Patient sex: M
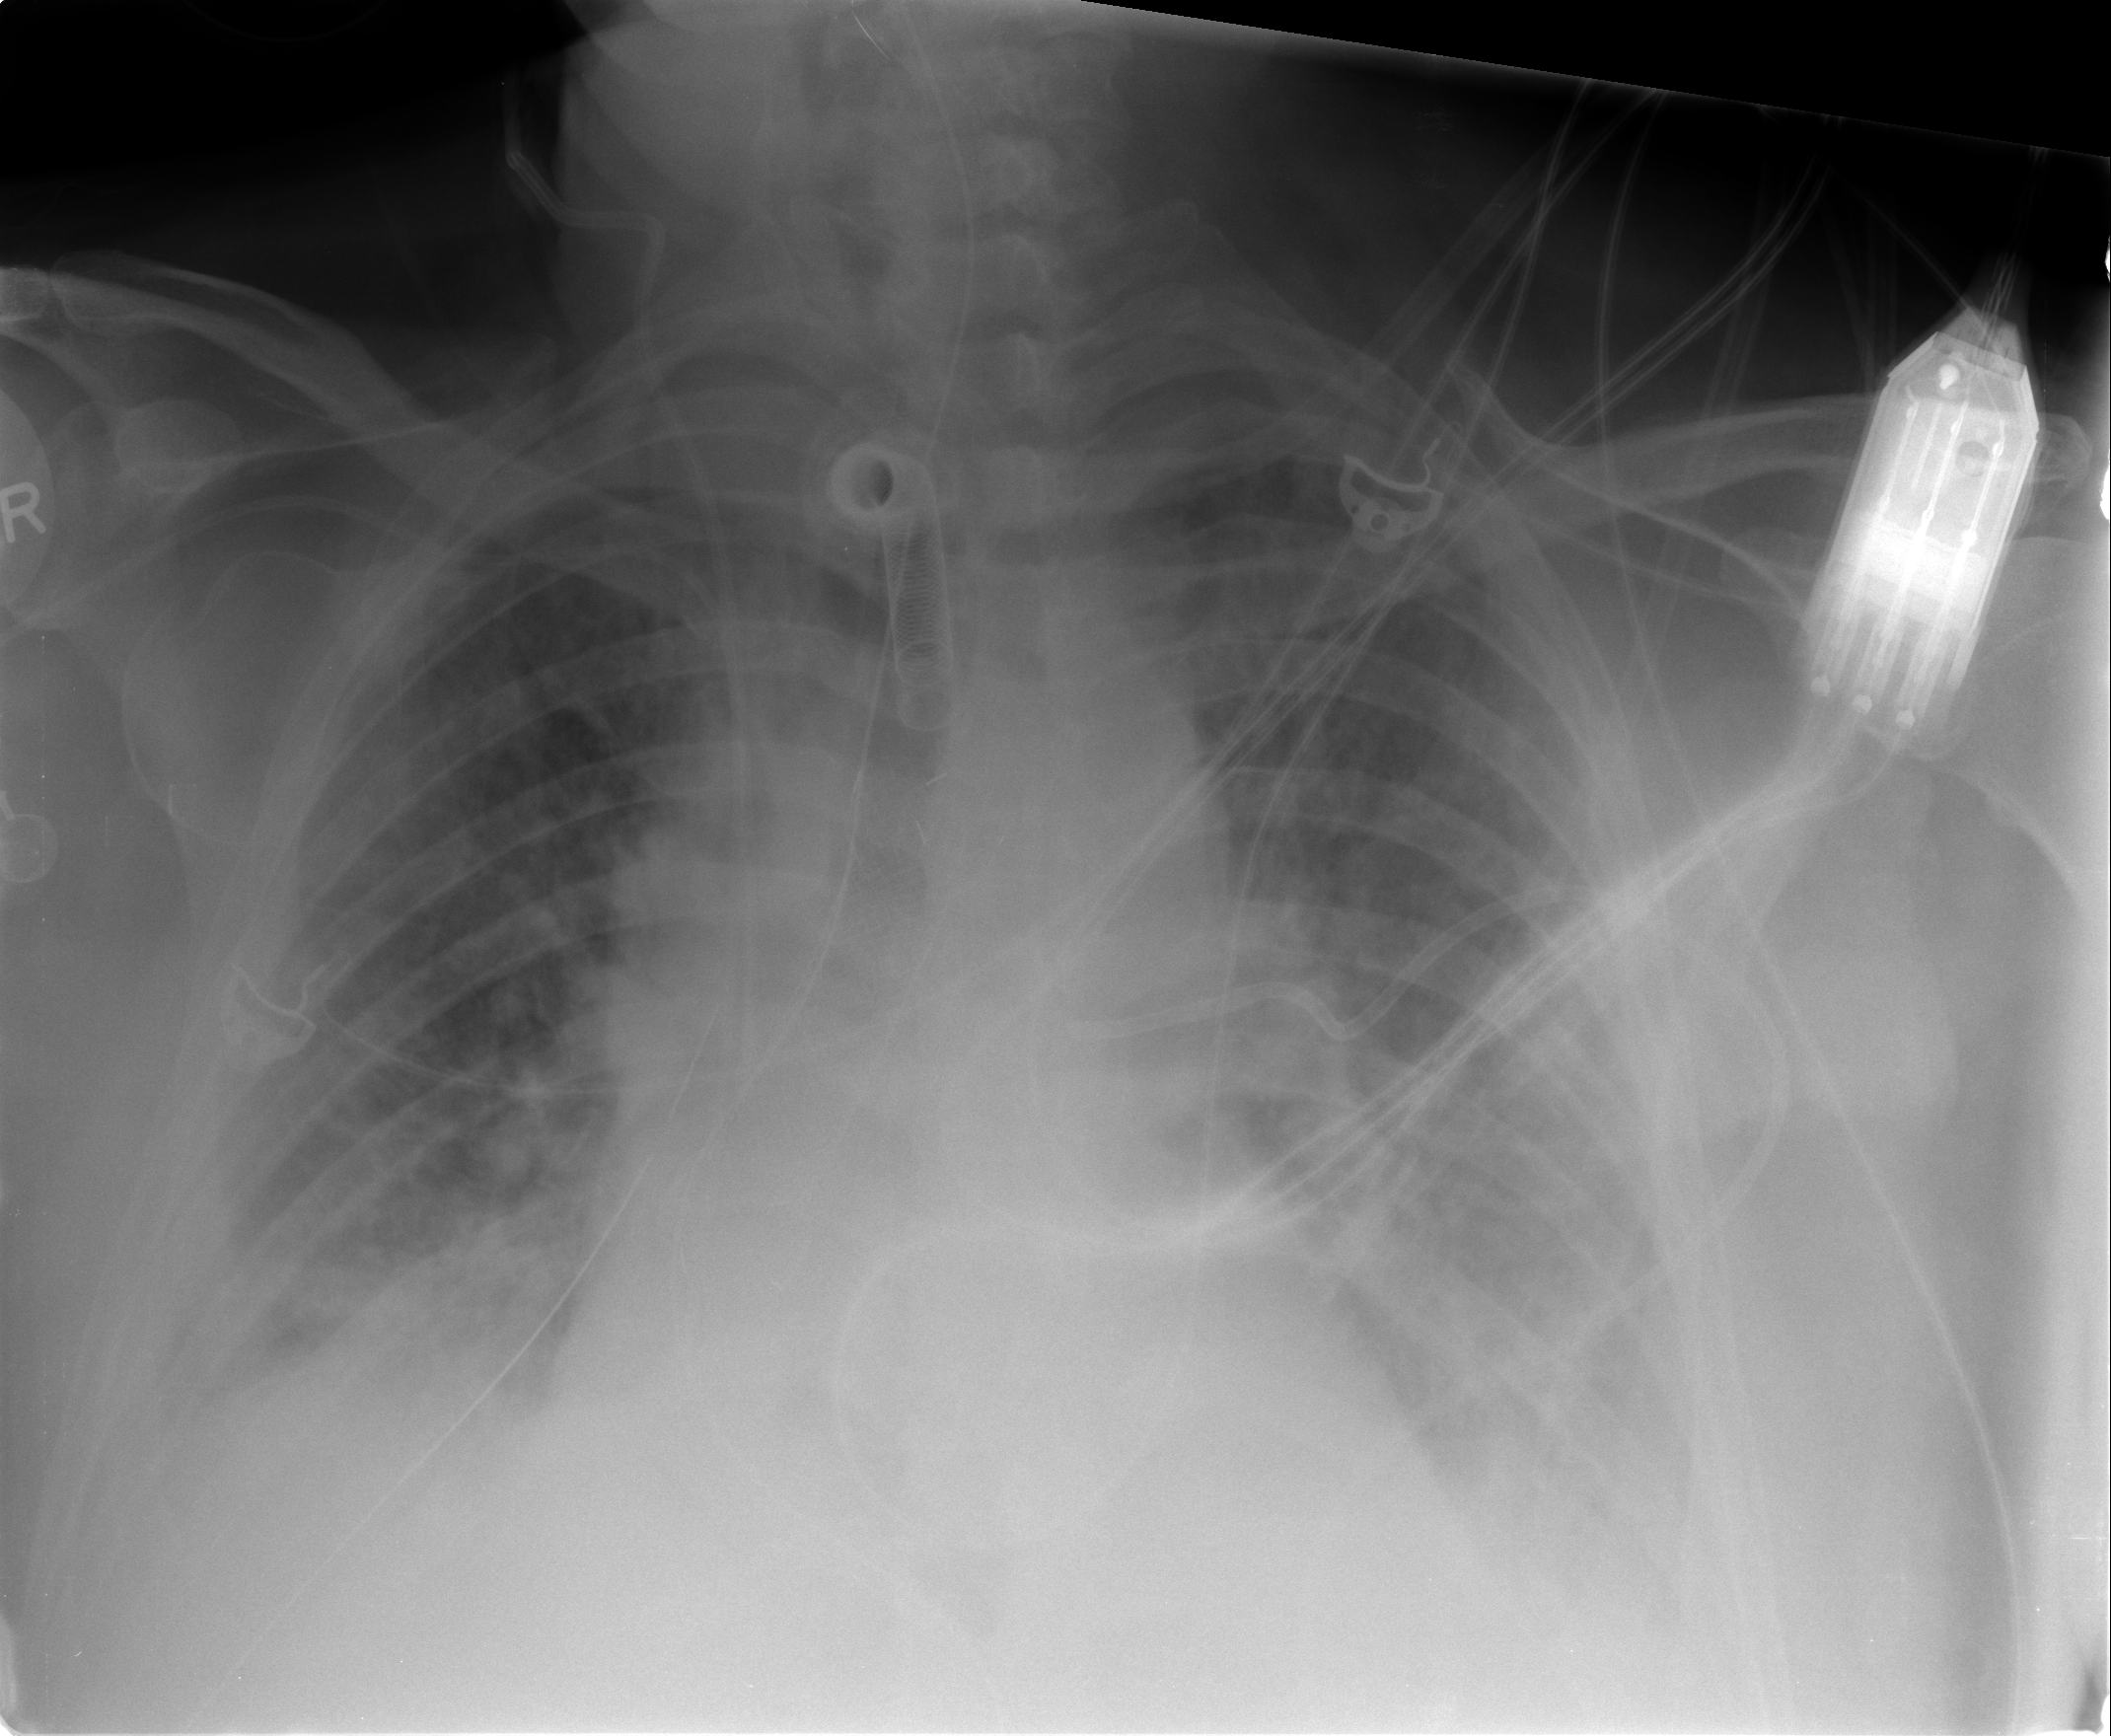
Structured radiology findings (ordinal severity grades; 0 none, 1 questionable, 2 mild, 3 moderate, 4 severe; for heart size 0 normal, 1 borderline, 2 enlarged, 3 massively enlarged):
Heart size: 2
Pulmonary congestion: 2
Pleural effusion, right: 2
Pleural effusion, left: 2
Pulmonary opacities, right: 2
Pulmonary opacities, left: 2
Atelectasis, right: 2
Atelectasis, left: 2